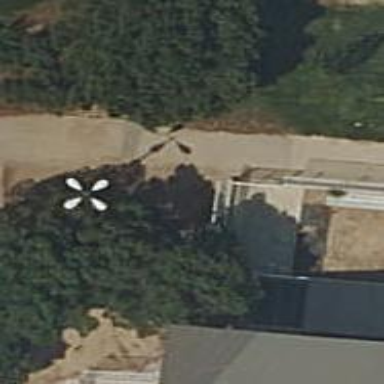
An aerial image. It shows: Concrete footway.